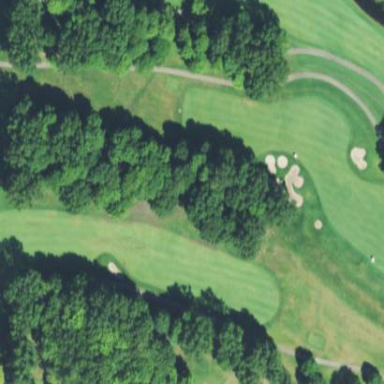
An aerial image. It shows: Rough area on grassy golf course.